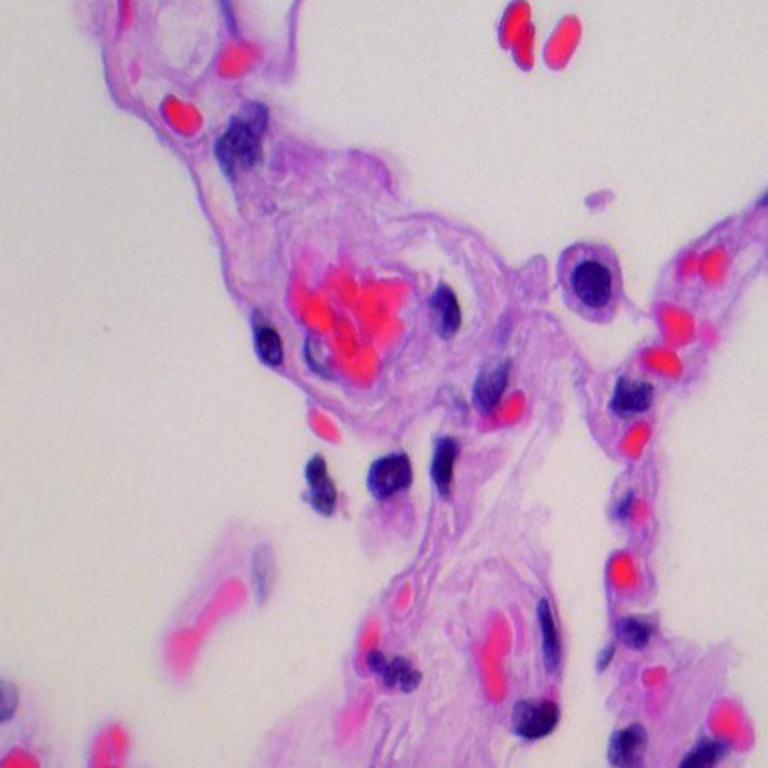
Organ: lung
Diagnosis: benign